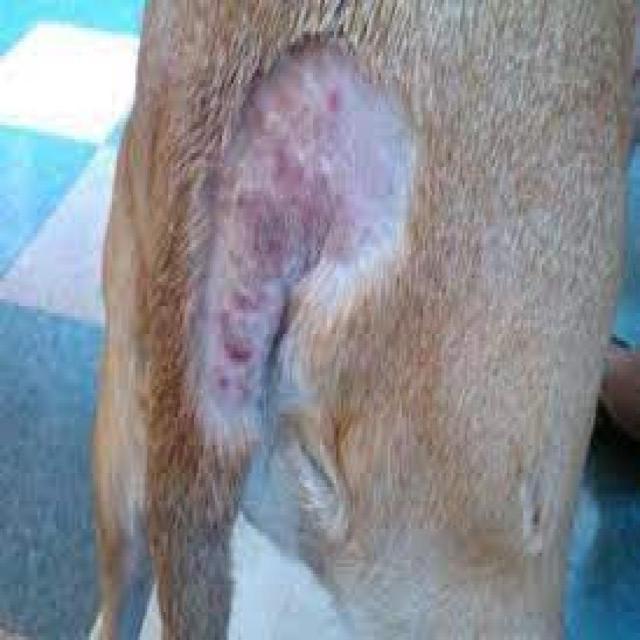
Canine dermatitis — inflammation of the skin presenting with erythema, pruritus, papules, and excoriation. May be allergic, contact, or atopic in origin.